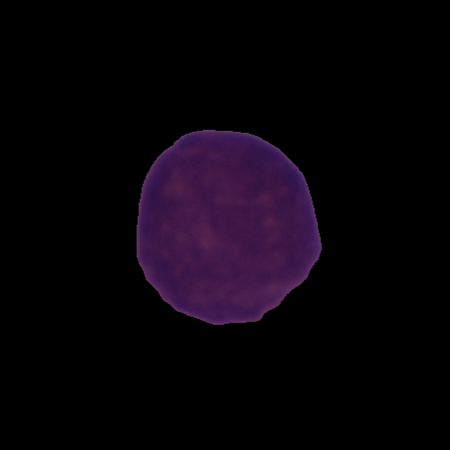
Label: cancer